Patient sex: M
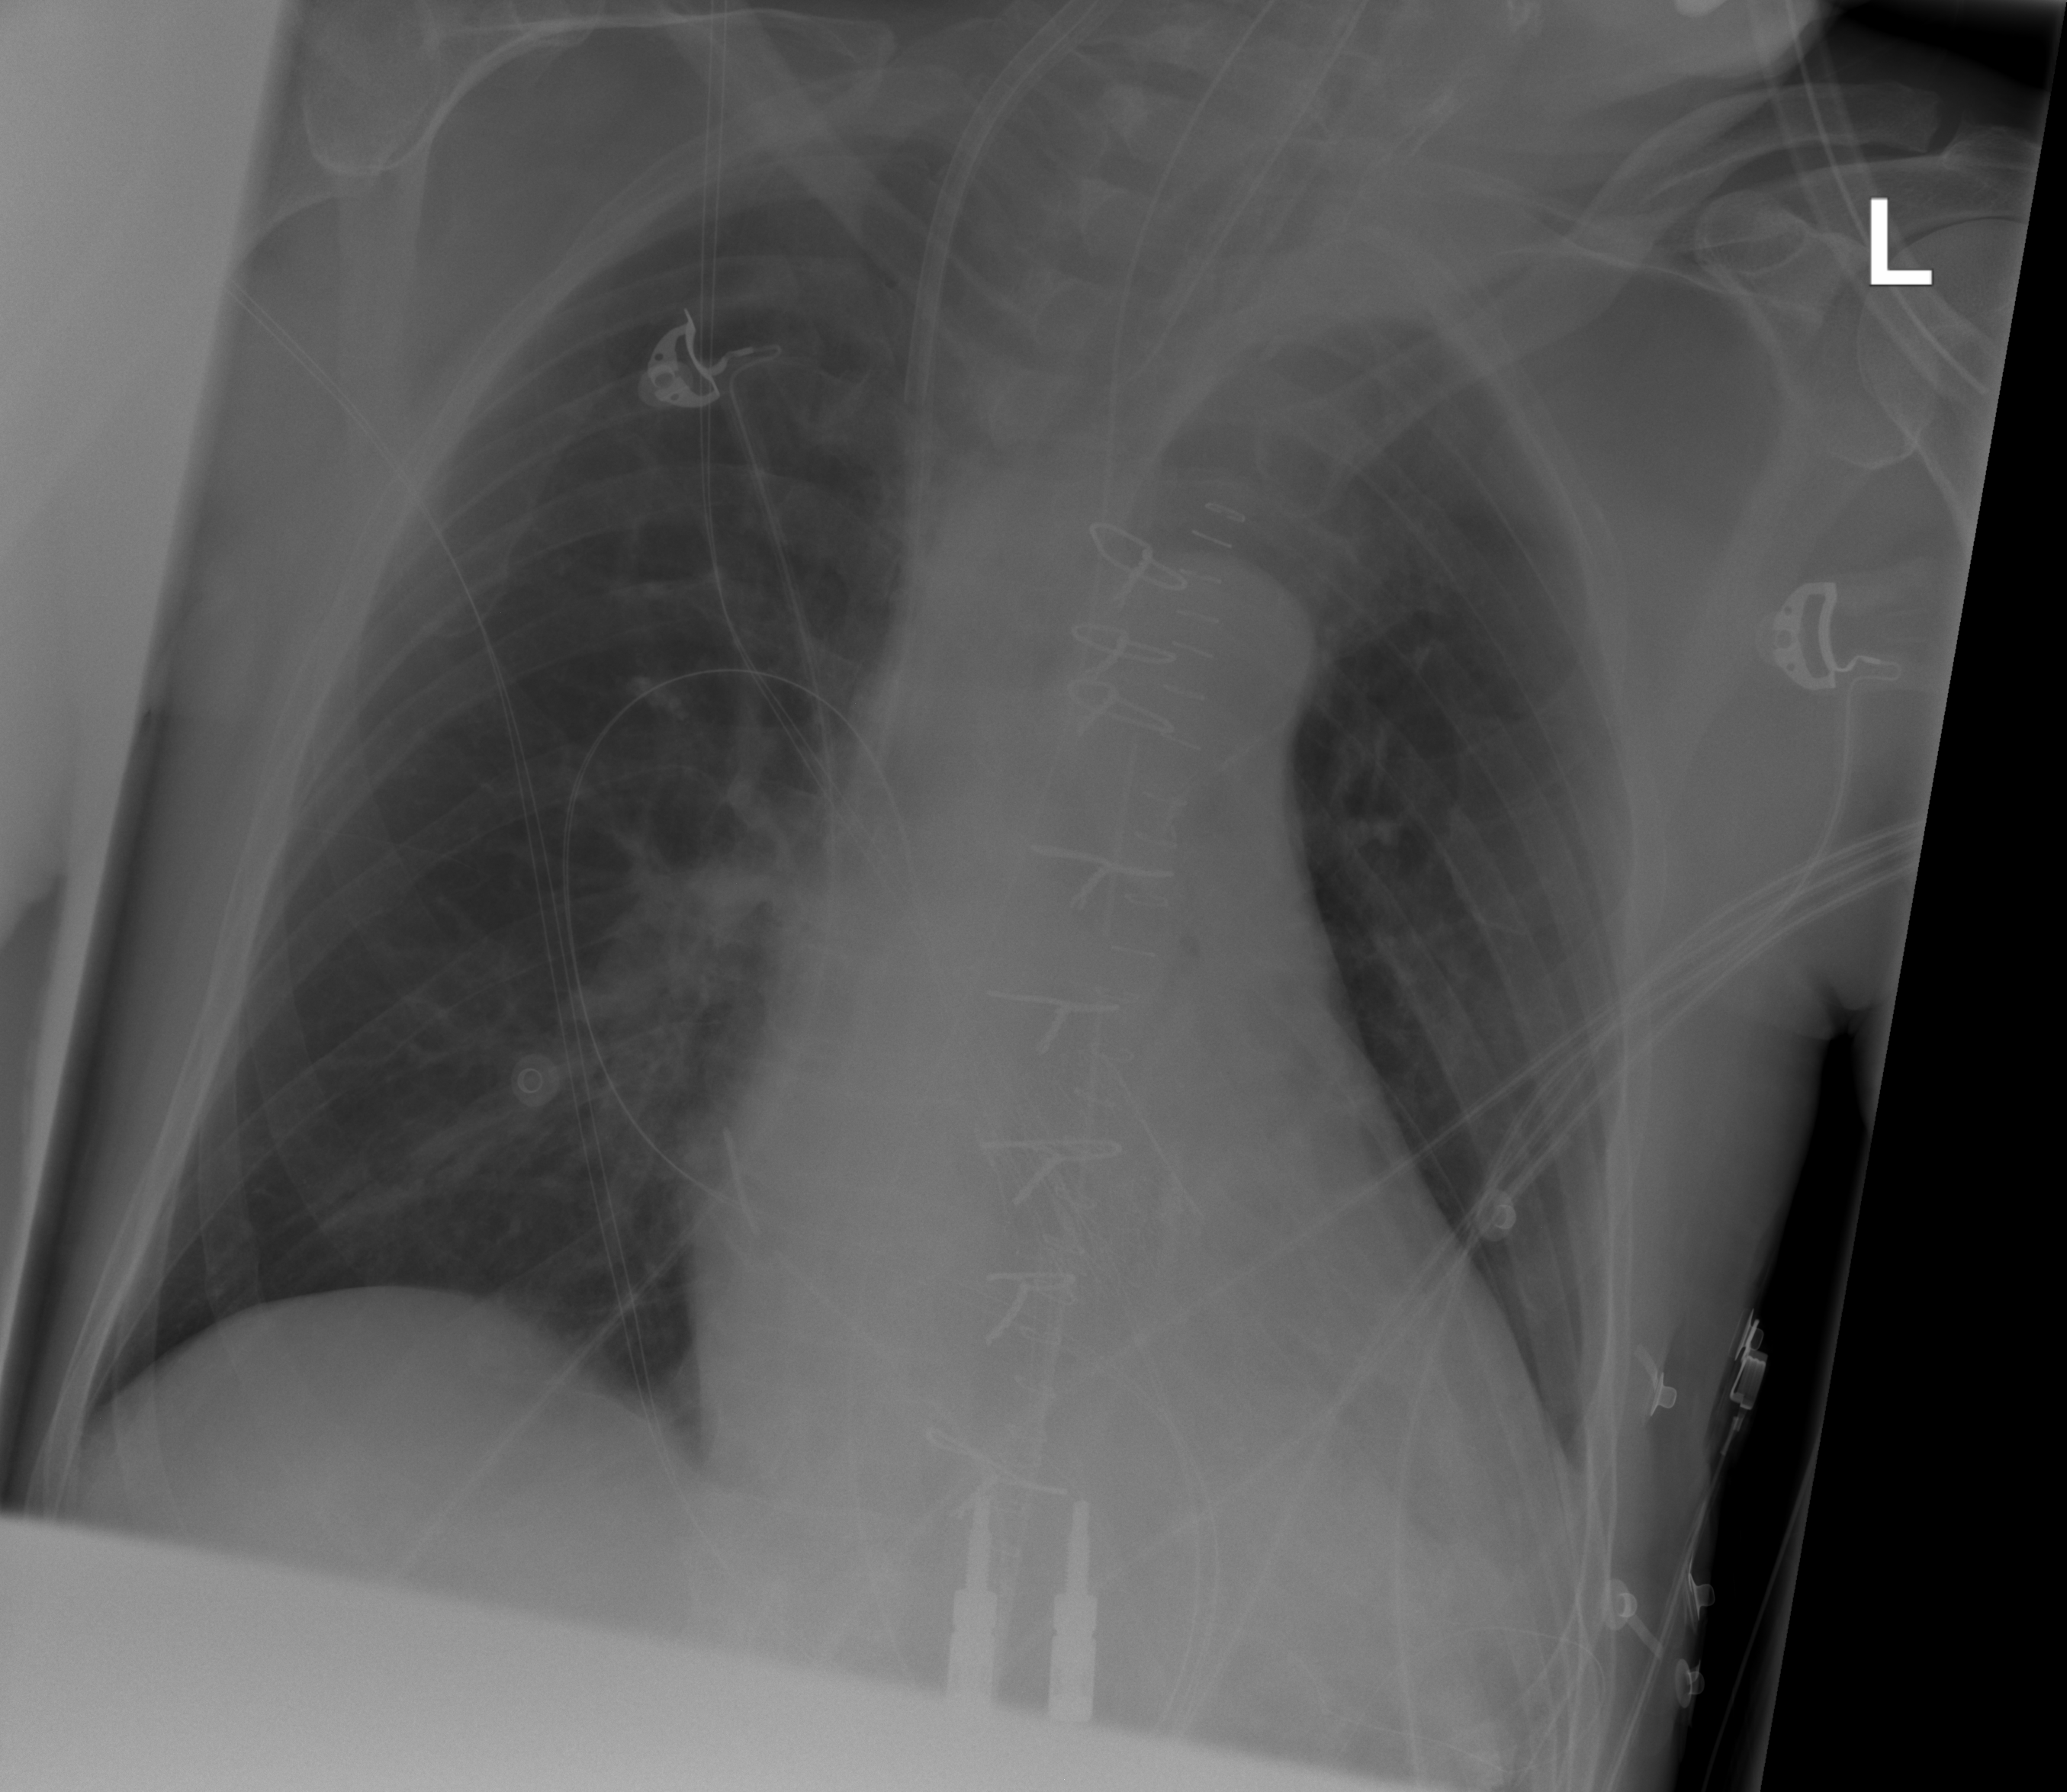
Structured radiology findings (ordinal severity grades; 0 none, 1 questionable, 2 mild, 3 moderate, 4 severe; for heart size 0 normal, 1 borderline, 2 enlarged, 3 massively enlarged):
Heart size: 1
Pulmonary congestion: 0
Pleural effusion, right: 0
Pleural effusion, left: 0
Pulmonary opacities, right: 0
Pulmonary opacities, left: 0
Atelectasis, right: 0
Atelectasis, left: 1